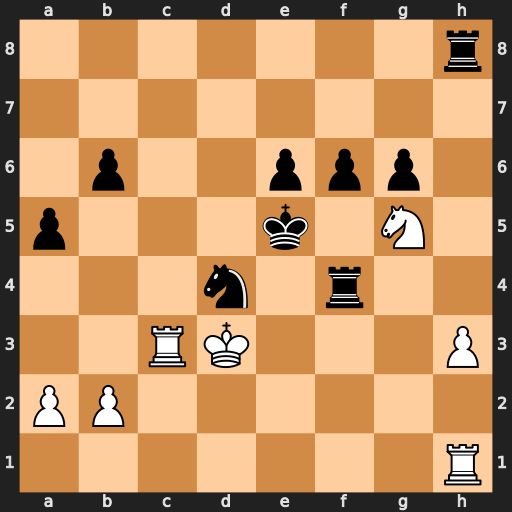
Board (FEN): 7r/8/1p2ppp1/p3k1N1/3n1r2/2RK3P/PP6/7R
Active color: w
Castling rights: -
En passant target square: -
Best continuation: Nf7+ Kd5 Nxh8